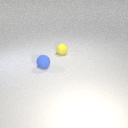
small yellow rubber sphere behind small blue rubber sphere